Field crop: maize
Growth stage: 2
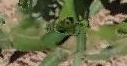
Species: maize